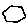
Label: hexagon